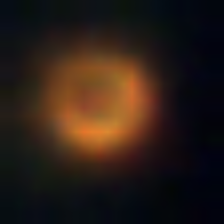
Taxon: NanoPlankton
Group: Other